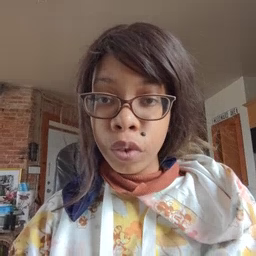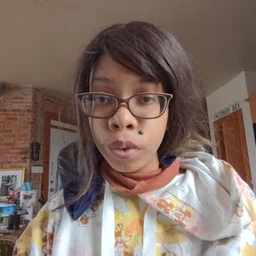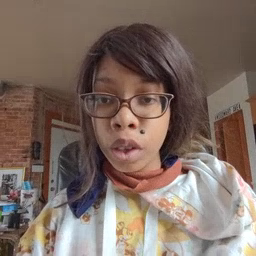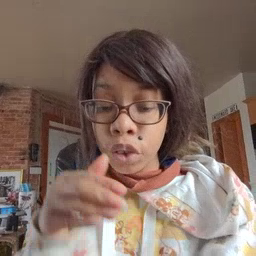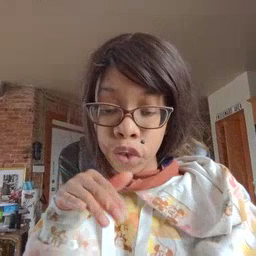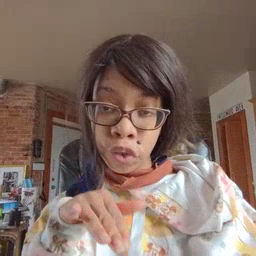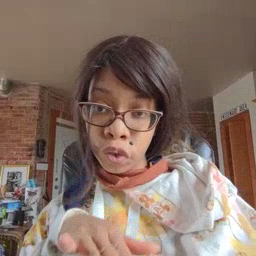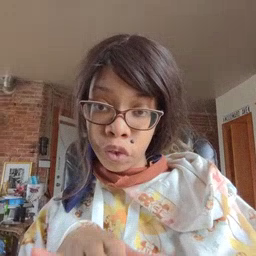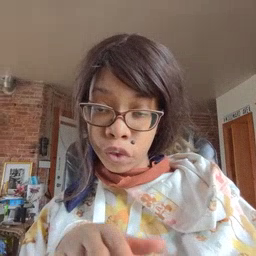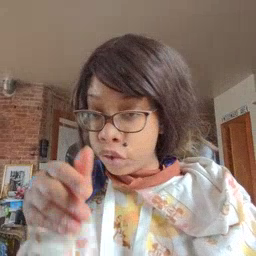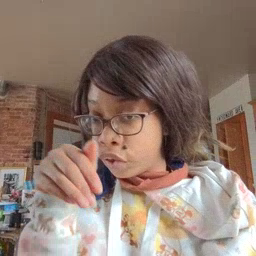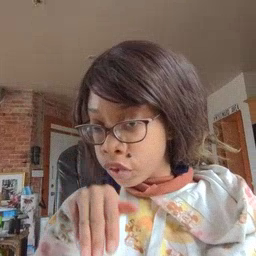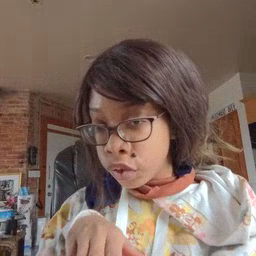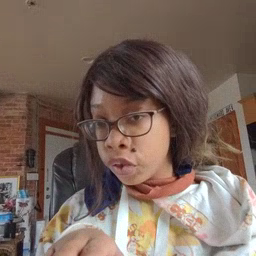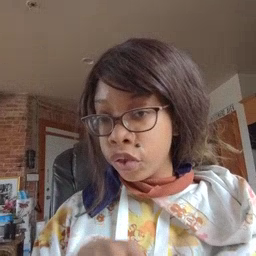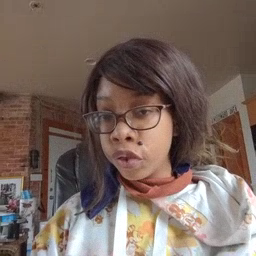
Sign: into